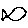
Label: fish